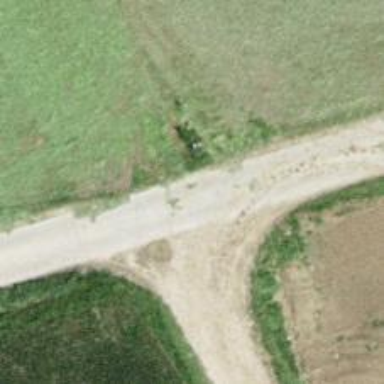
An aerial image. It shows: Track road with grade1 tracktype. There are sidewalks on both sides.